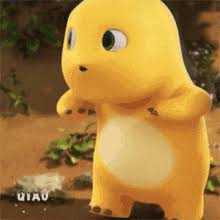
Label: nailong